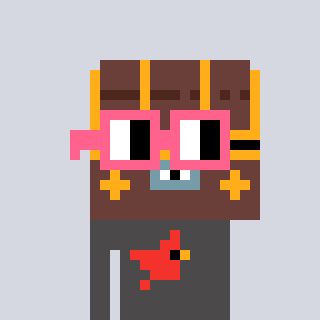
a pixel art character with square pink glasses, a treasure chest-shaped head and a grayscale-colored body on a cool background